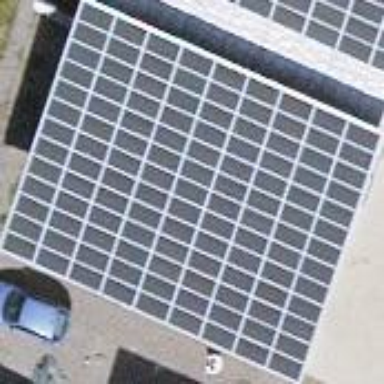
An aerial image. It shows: Solar power generator using photovoltaic panels.